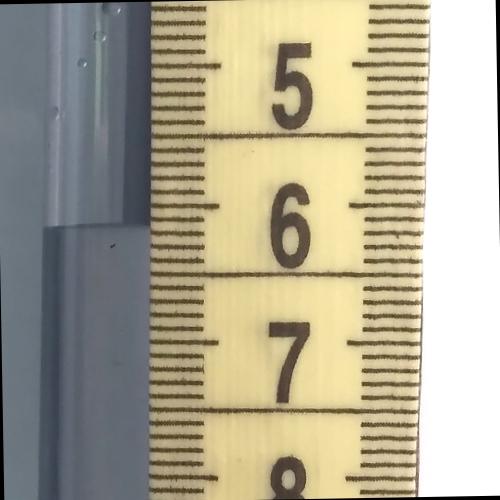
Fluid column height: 6.2 cm